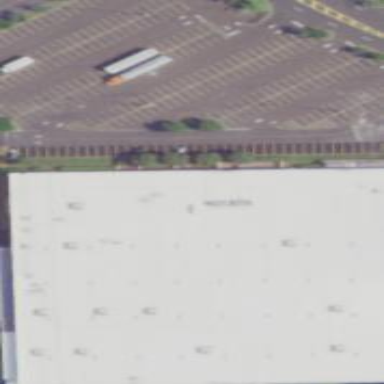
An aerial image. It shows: Wholesale shop building.